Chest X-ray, AP view. Patient: 74 years old, sex M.
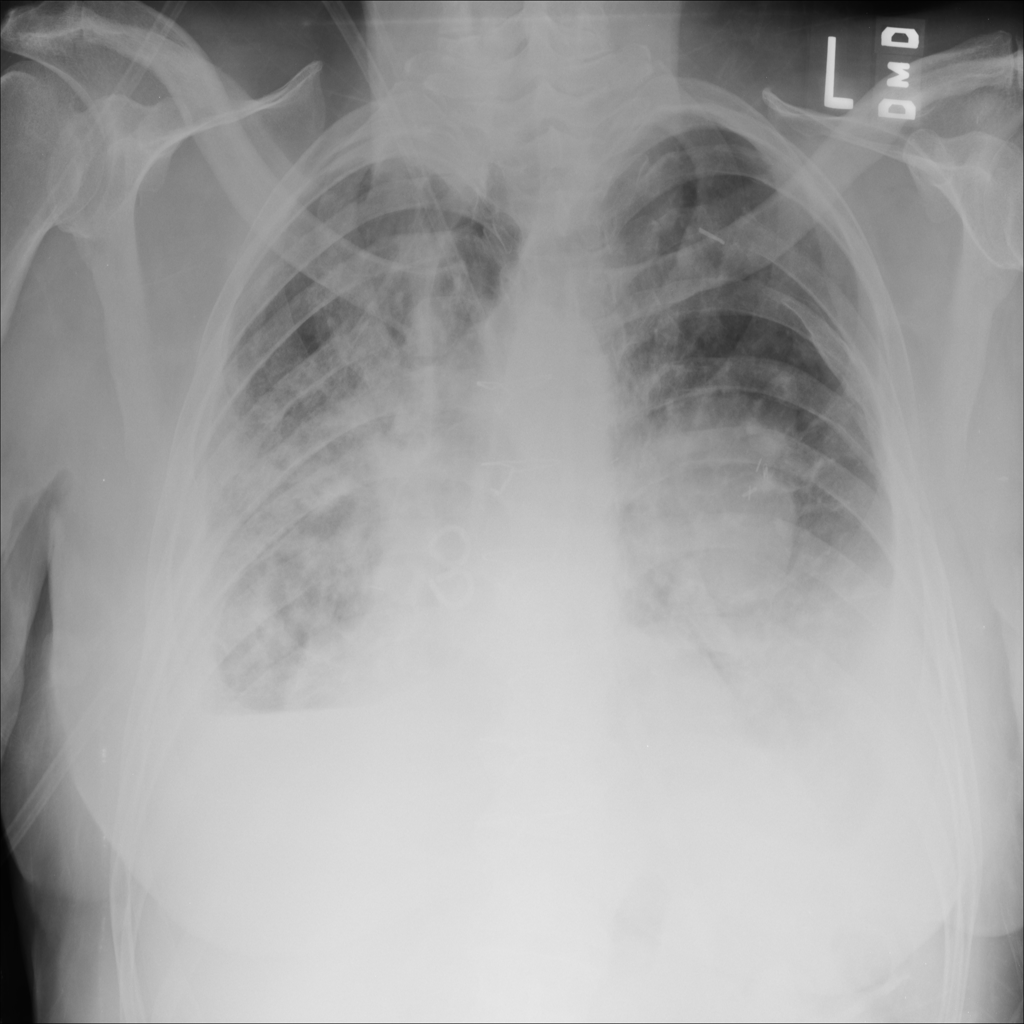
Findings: No Finding